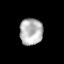
Tissue: prostate
Cell type: T cells
Senescence score: 0.3328
Nuclear area (px): 600
Mean DAPI intensity: 182.273